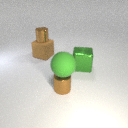
large green metal cube to the right of small brown metal cylinder